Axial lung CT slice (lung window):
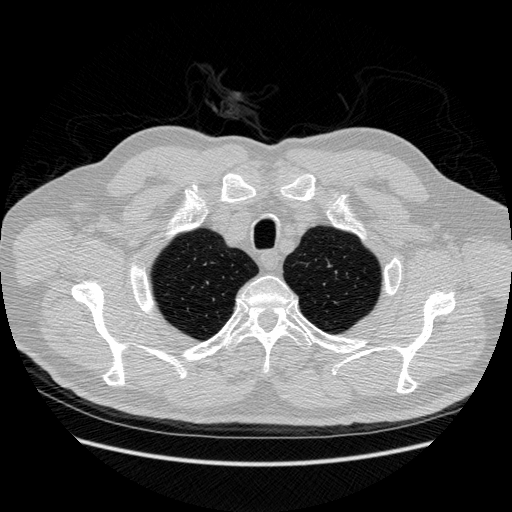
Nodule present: no